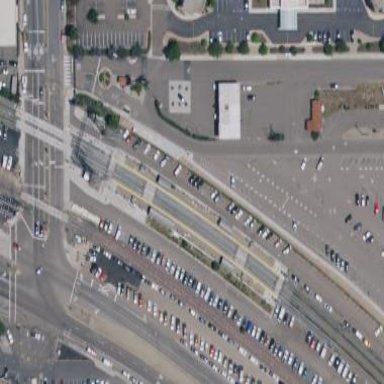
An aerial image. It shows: Platform for light rail public transport.